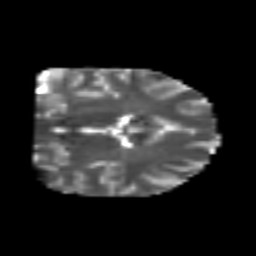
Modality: T2w
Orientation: coronal
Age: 25
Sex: male
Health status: healthy